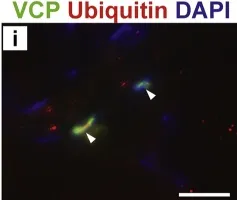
Immunostaining for valosin-containing protein (VCP:. And ubiquitin VCP positive inclusions were co-stained with ubiquitin in both the nucleus (white arrowheads, DAPI positive) and the cytoplasm (white arrows, DAPI negative). Bar: 50 microm.
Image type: pathology (immunostaining)